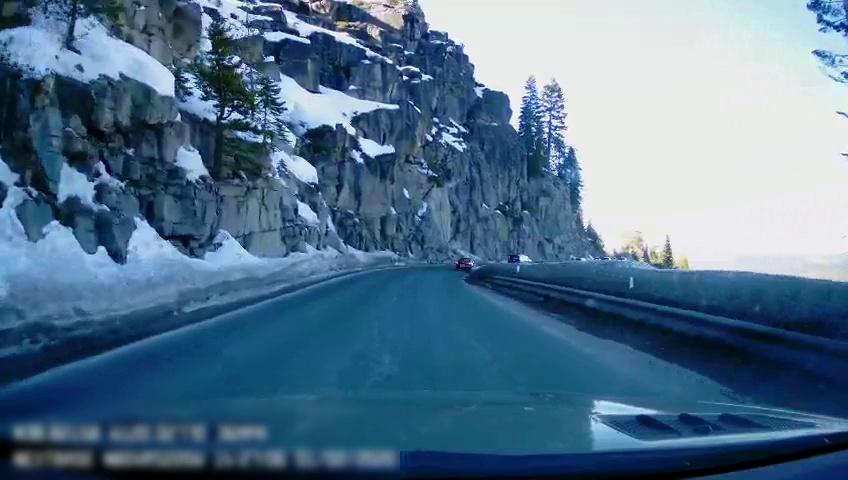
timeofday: Day
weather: Sunny
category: Drivable Space
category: Vehicles | SUV
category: Vehicles | Car
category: Lanes | Opposite Lane